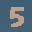
Label: 5